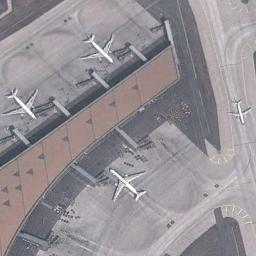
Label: airplane